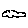
Label: cloud